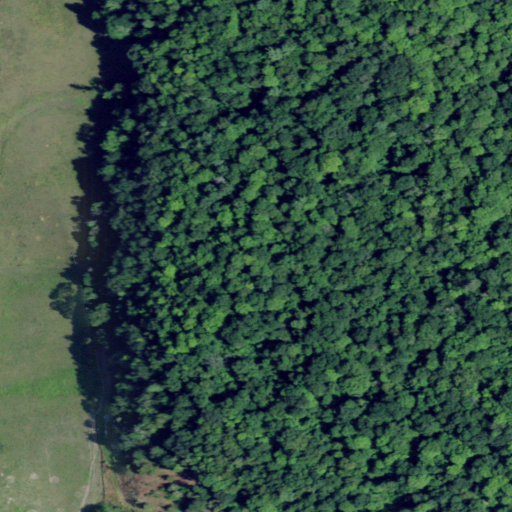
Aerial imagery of mountain in New York named Fish Hill containing deciduous forest, pasture, and evergreen forest